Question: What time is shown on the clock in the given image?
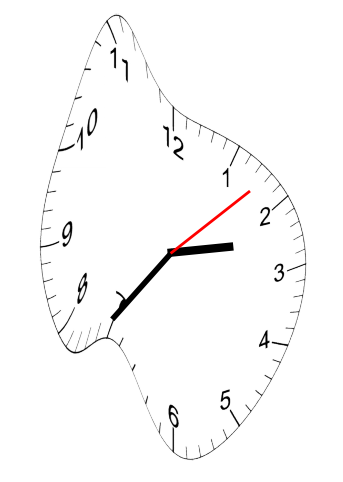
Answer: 02:36:08